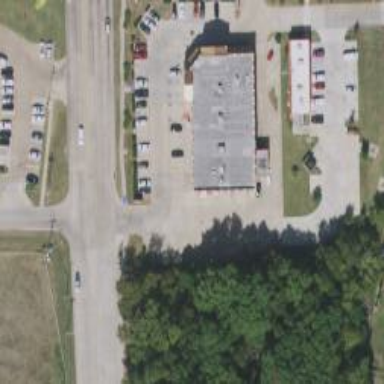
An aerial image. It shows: Pharmacy providing healthcare services.